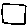
Label: square